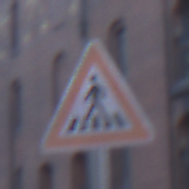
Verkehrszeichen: FussgaengerueberwegRechts
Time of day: SunriseSunset
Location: Outdoor (Urban)
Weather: Clear
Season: NotSpecified
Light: Natural